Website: home-depot
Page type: billing-address
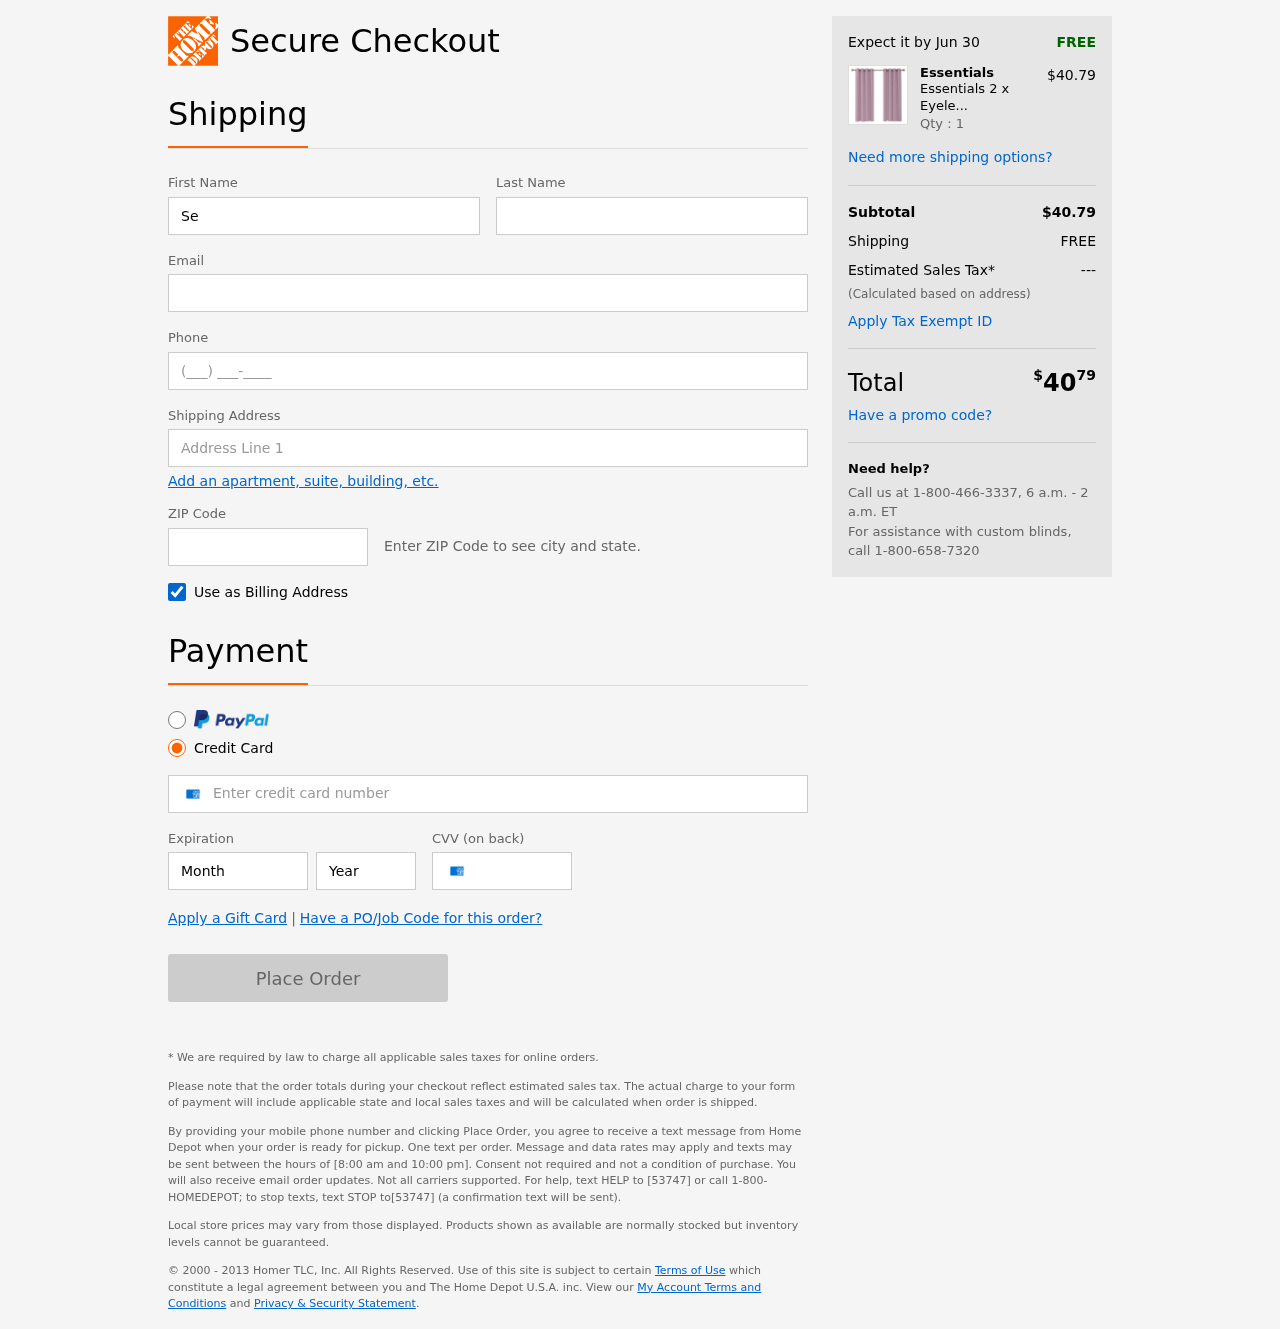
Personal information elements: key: PII_FIRSTNAME
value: Sean
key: PII_LASTNAME
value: Miller
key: PII_EMAIL
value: sean_miller@gmail.com
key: PII_PHONE
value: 7003482211
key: PII_STREET
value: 799 Blackwell Radial
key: PII_POSTCODE
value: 22137
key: PII_CARD_NUMBER
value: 3466 3777 4265 518
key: PII_CARD_EXPIRY_MONTH
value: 04
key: PII_CARD_CVV
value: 5374
Product elements: key: PRODUCT1_BRAND
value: Essentials
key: PRODUCT1_NAME
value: Essentials 2 x Eyelet Curtains
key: PRODUCT1_PRICE
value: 40.79
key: PRODUCT1_QUANTITY
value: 1
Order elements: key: ORDER_DELIVERY_DATE
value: Jun 30
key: ORDER_SUBTOTAL
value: $40.79
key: ORDER_SHIPPING_COST
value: FREE
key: ORDER_TAX
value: ---
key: ORDER_TOTAL2
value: $4079